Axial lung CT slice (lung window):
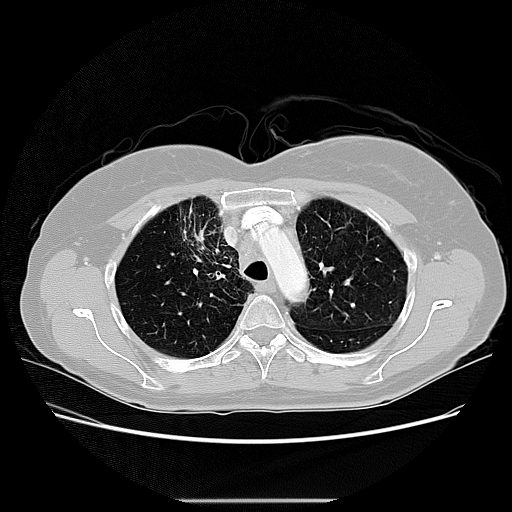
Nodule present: no